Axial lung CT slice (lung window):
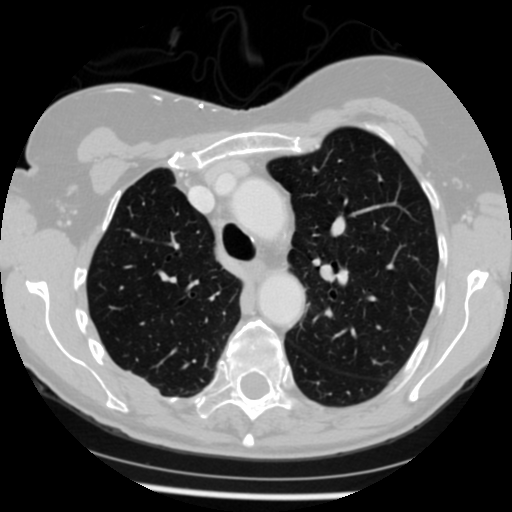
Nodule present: no